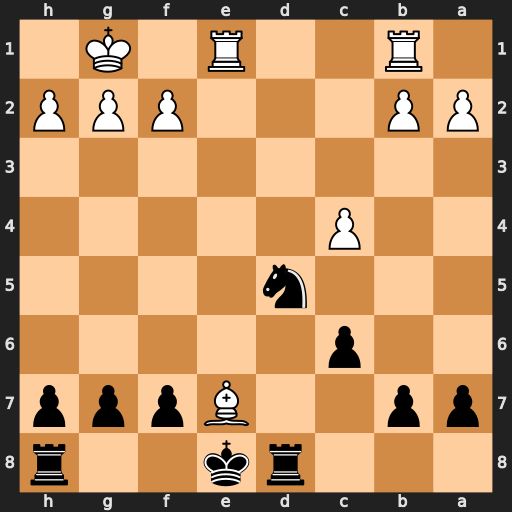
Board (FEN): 3rk2r/pp2Bppp/2p5/3n4/2P5/8/PP3PPP/1R2R1K1
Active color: b
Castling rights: k
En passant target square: -
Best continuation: Nxe7